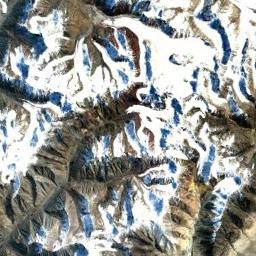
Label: snowberg